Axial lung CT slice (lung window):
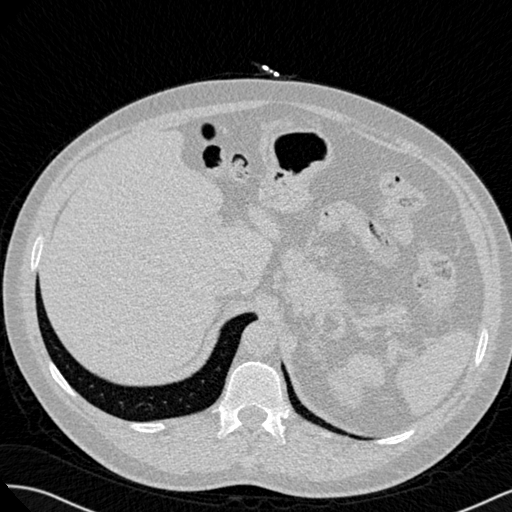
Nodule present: no